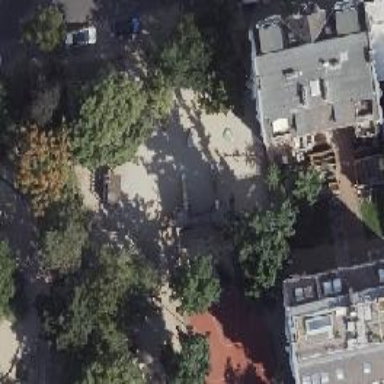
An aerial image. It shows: Playground featuring climbing wall.